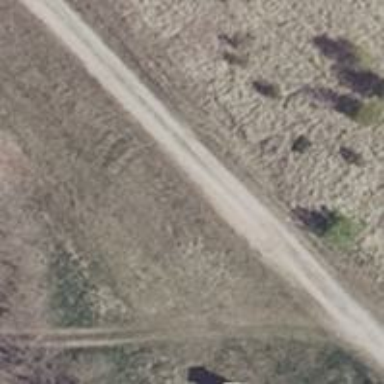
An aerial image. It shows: Sandy track with grade3 tracktype.